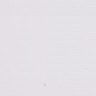
Metastatic tissue present: no